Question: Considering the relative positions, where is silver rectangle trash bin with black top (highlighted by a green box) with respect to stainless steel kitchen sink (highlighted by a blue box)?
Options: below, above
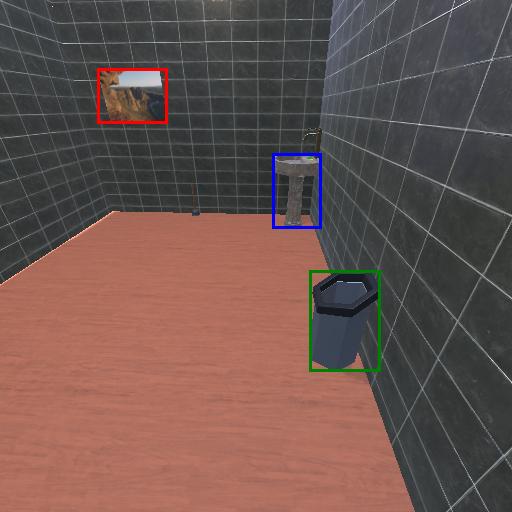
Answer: below